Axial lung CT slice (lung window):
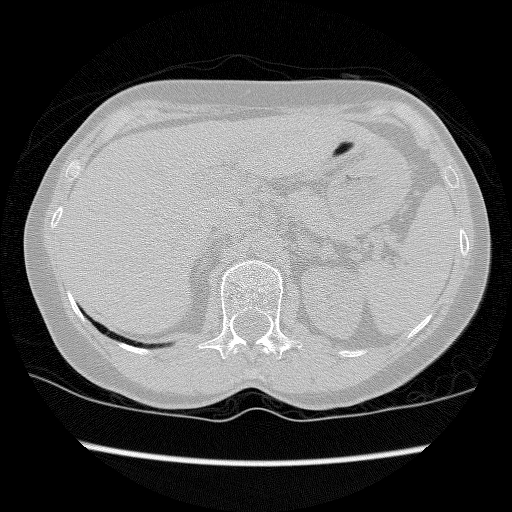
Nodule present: no